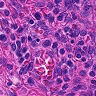
Metastatic tissue present: no